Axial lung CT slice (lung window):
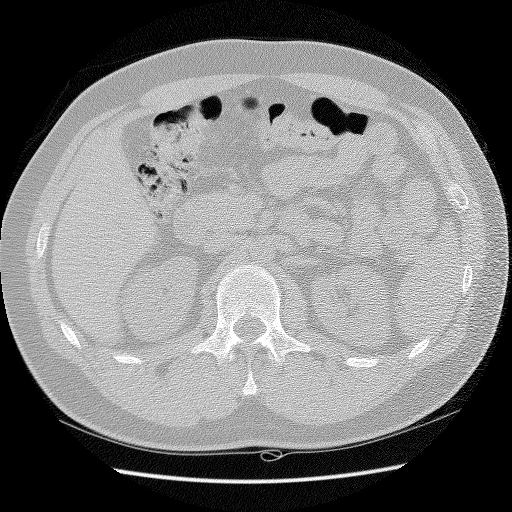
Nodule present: no